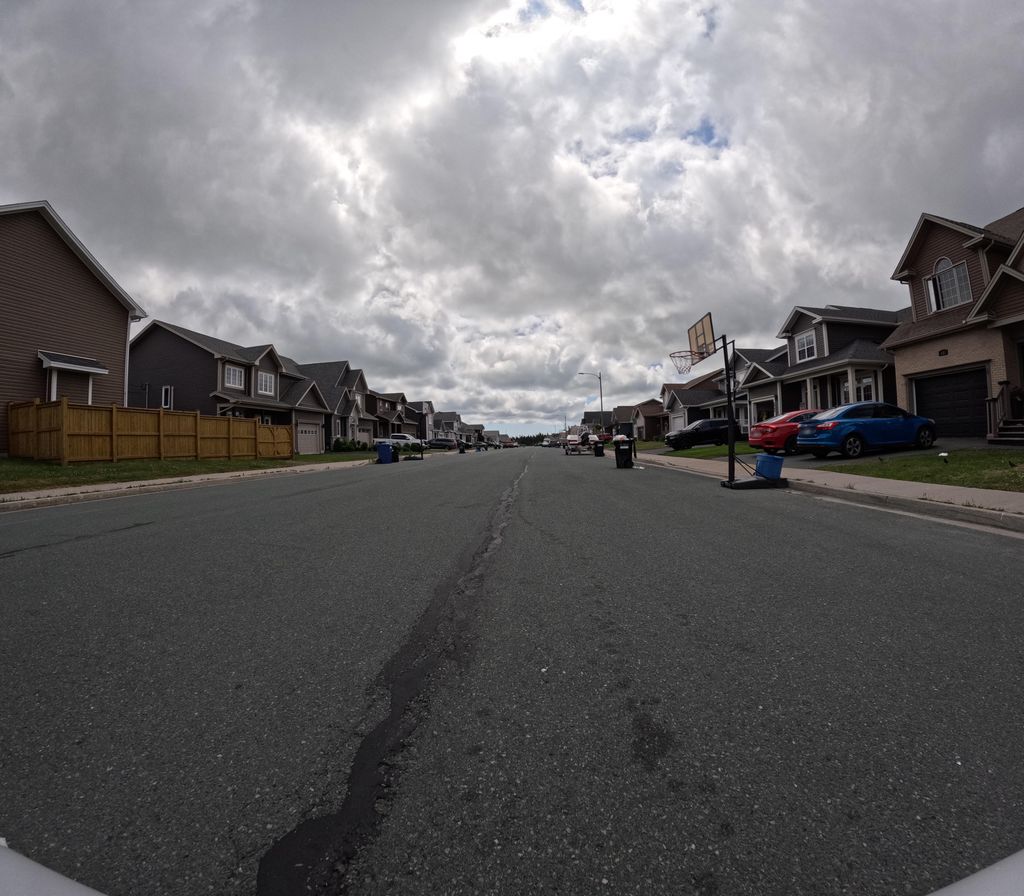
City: st_johns